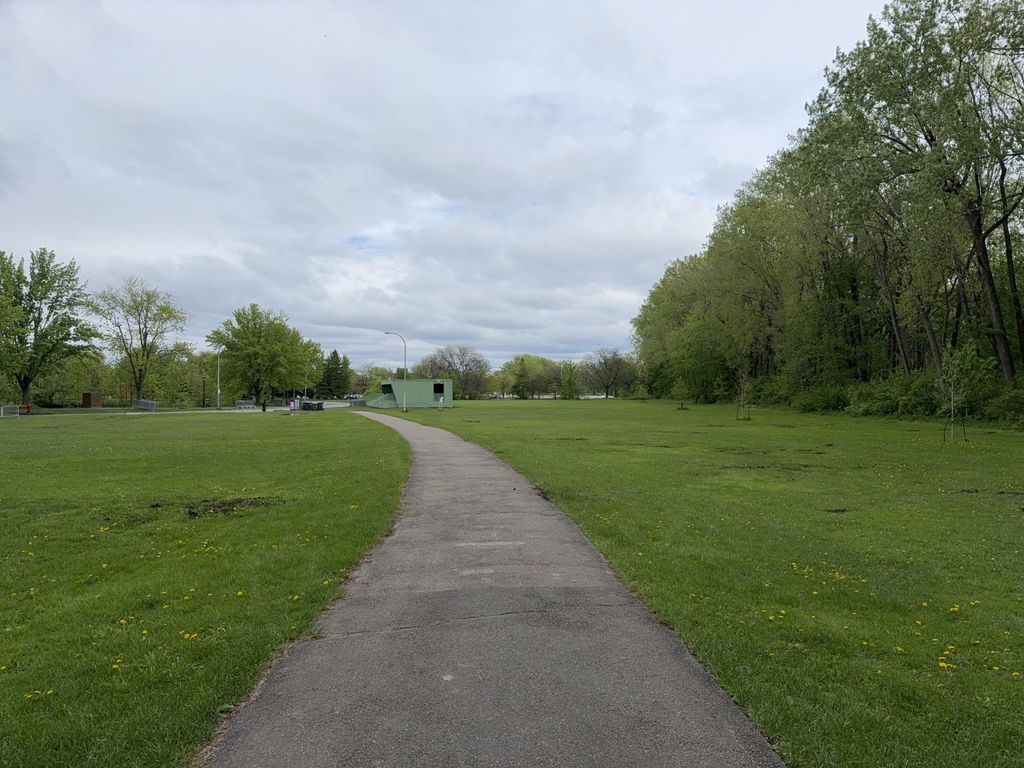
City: montreal